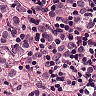
Metastatic tissue present: yes